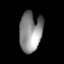
Tissue: lung
Cell type: Epithelial cells
Senescence score: 0.1966
Nuclear area (px): 873
Mean DAPI intensity: 139.216